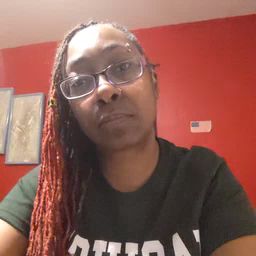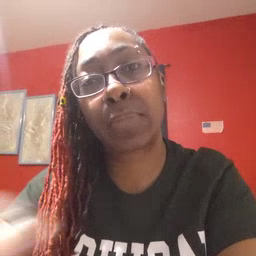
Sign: cute